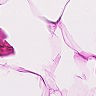
Metastatic tissue present: no